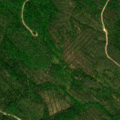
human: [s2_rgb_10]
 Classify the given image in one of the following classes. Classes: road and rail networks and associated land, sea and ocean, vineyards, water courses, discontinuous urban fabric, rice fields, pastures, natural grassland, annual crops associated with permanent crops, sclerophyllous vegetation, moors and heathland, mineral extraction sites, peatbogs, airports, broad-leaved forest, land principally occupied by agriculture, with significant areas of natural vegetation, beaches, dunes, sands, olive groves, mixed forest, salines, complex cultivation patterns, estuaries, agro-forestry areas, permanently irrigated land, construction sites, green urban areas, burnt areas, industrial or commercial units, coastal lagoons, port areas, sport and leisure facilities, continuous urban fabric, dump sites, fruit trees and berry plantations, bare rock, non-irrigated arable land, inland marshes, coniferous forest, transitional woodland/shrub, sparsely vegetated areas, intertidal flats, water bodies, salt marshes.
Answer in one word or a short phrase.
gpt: coniferous forest, mixed forest